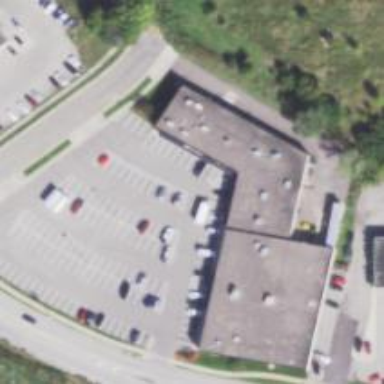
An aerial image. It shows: Retail building that serves as mall.